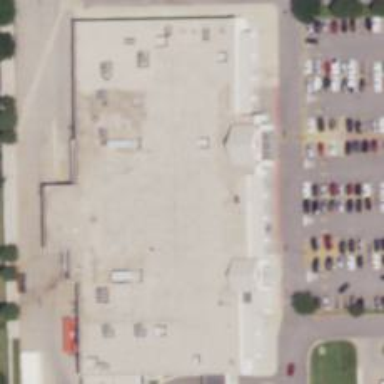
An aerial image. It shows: Supermarket.